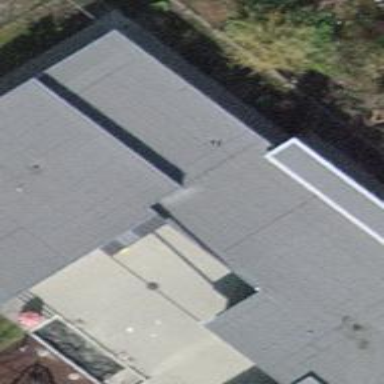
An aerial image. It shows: Kindergarten building.